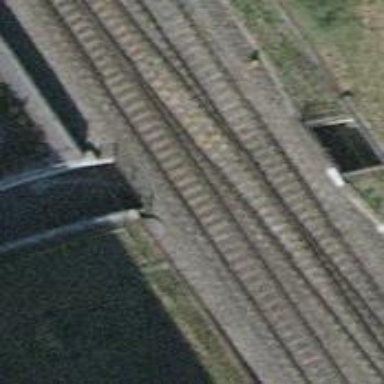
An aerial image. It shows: Single railway track with electrification through contact line.